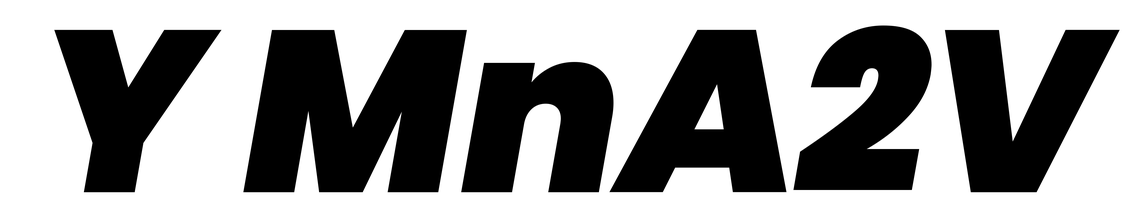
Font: Poppins-BlackItalic